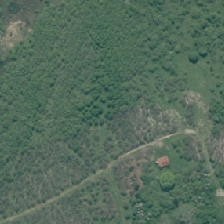
Land cover: deciduous_hardwood